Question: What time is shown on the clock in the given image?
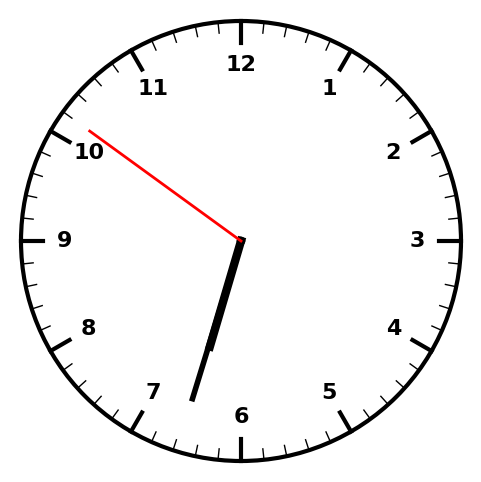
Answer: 06:32:51